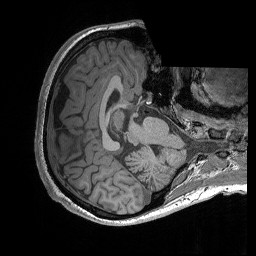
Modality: T1w
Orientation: axial
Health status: healthy
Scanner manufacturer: siemens
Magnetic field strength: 3 T